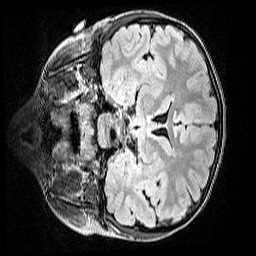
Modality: FLAIR
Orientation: coronal
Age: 9
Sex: male
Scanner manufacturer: siemens
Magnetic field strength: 3 T
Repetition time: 5 s
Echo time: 0.388 s